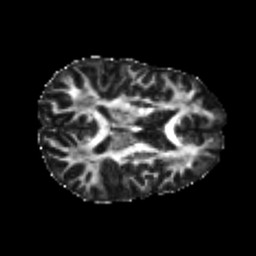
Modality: FA
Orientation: axial
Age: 22
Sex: male
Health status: healthy
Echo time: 0.074 s